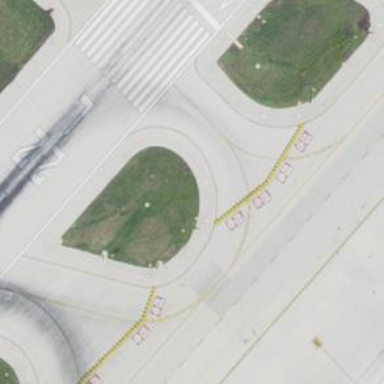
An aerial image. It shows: Image of taxiway at airport.